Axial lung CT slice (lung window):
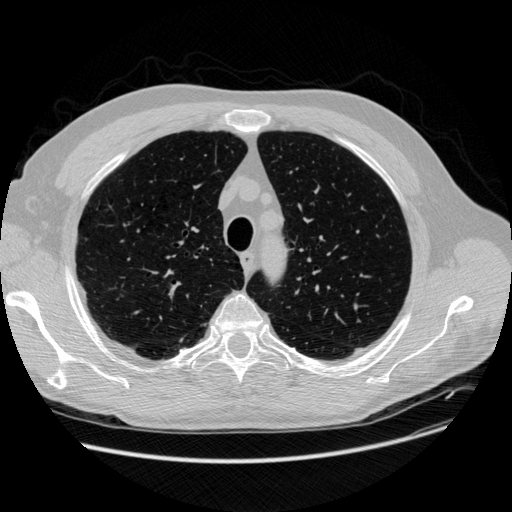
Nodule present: no